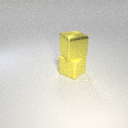
large yellow rubber cube below large yellow metal cube